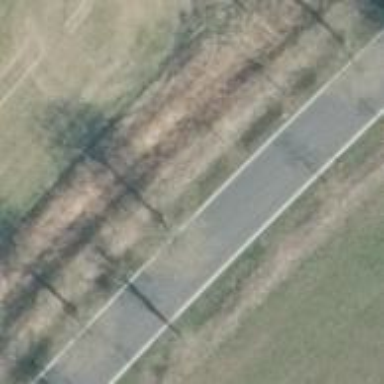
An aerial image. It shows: Row of trees in natural setting.